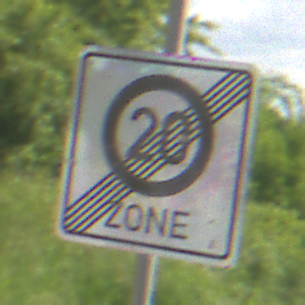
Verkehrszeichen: EndeZone20
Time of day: Midday
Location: Outdoor (RoadRail)
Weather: PartlyCloudy
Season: NotSpecified
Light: Natural